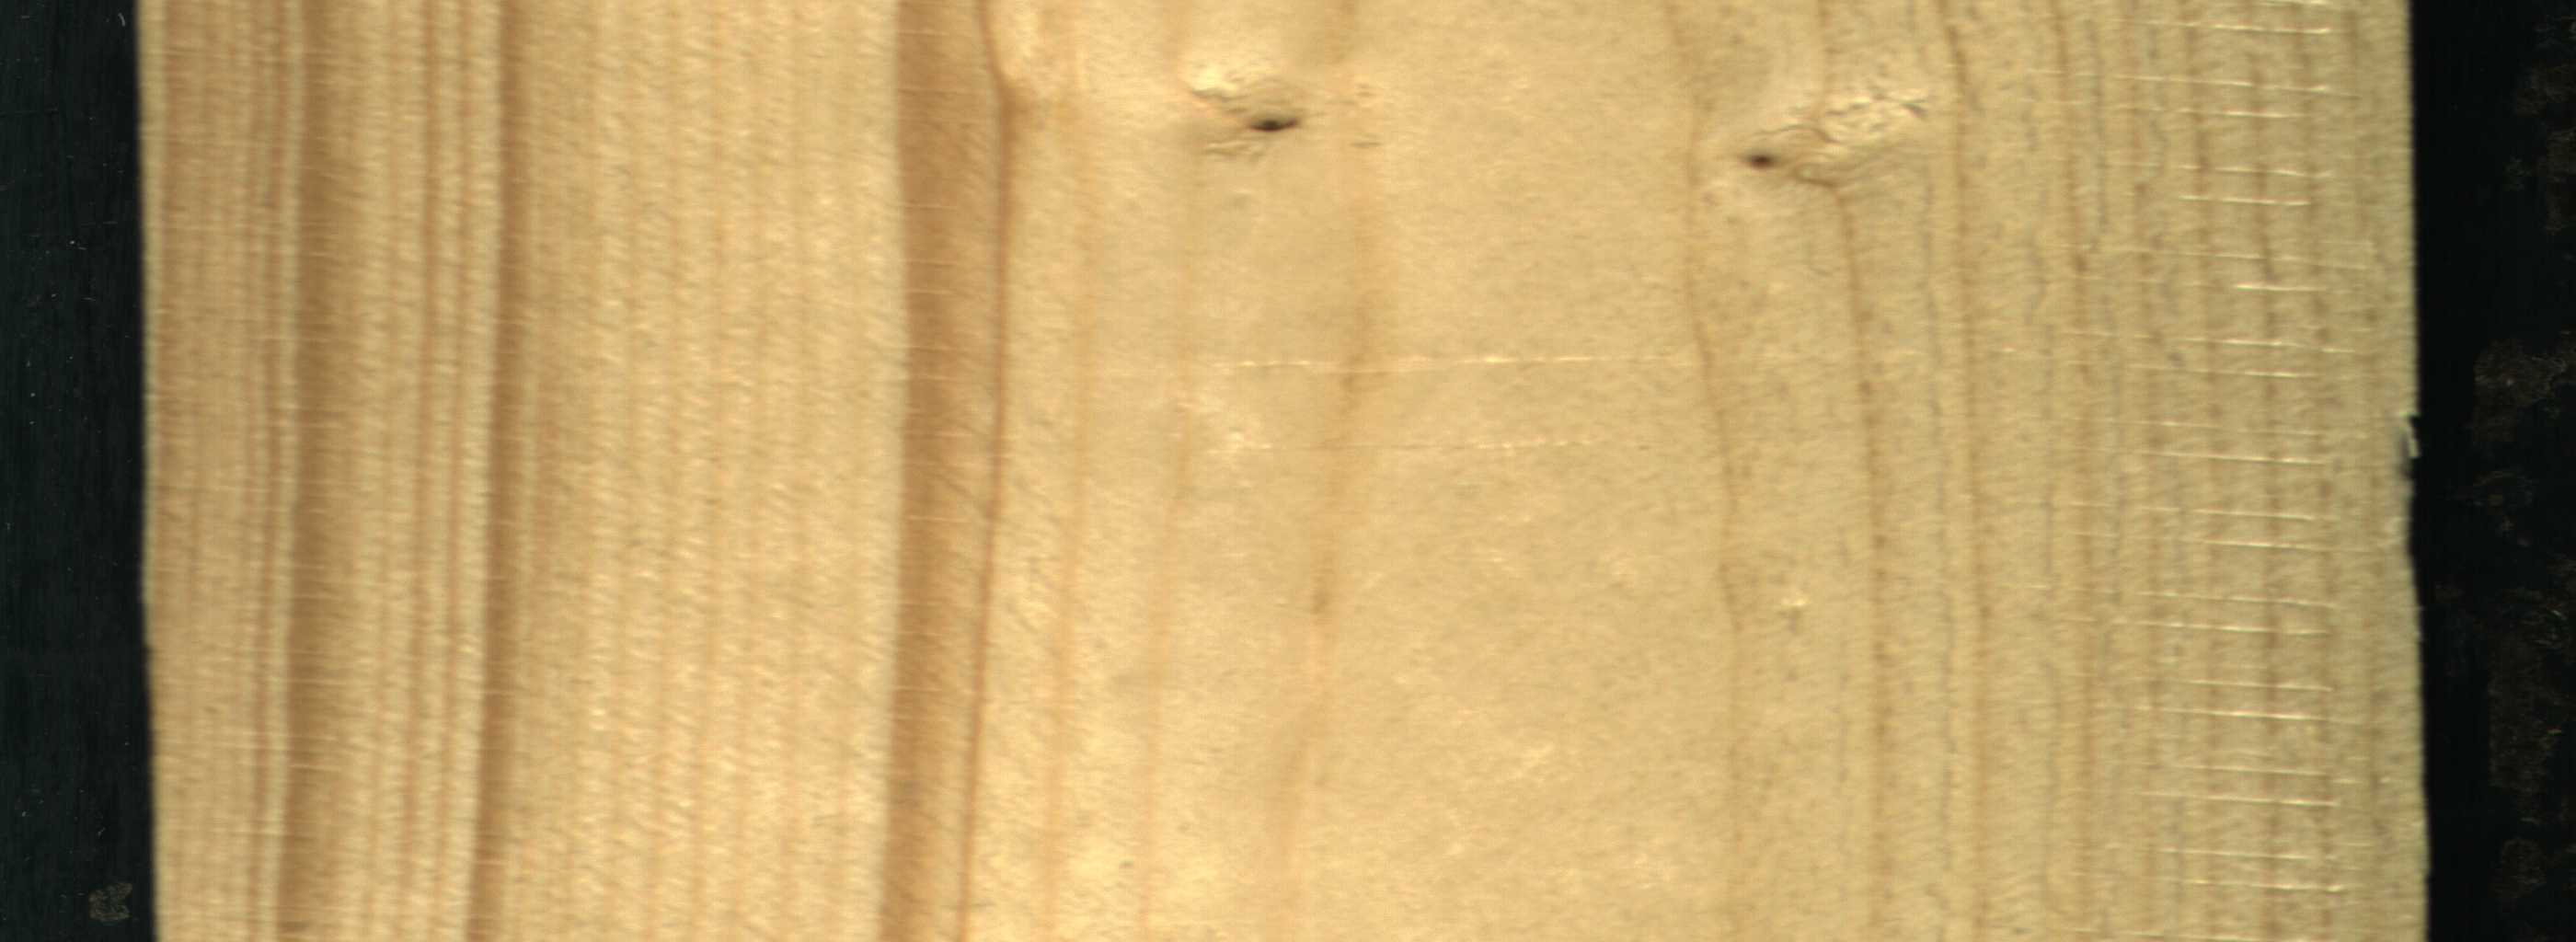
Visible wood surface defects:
Live_Knot
Live_Knot